Aerial crown-view tile of a tropical tree (Barro Colorado Island, Panama), acquired 20250217:
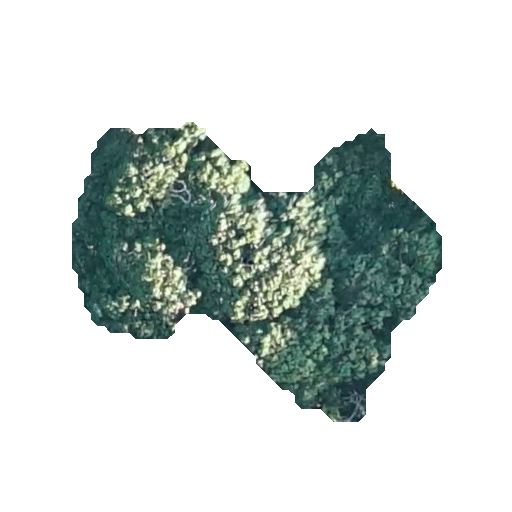
Species: Sterculia apetala
GBIF accepted scientific name: Sterculia apetala
Crown area: 101.64 m²